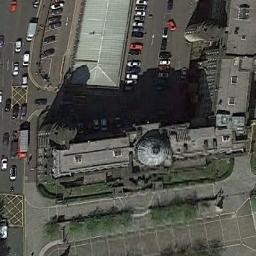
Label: church